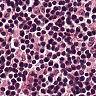
Metastatic tissue present: no